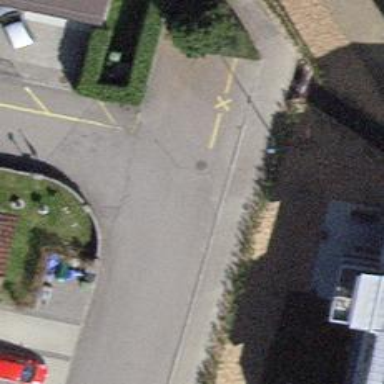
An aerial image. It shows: Asphalt sidewalk.